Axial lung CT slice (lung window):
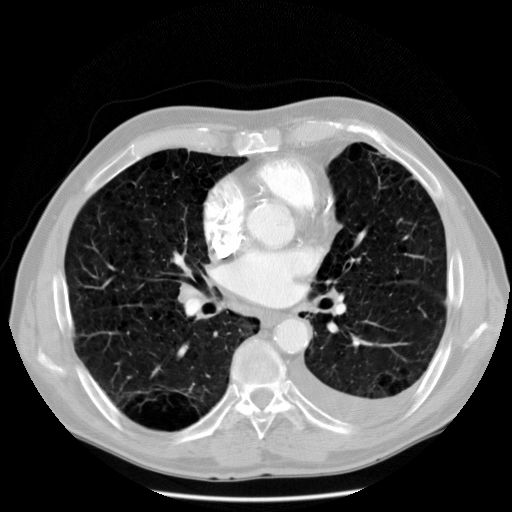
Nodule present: no